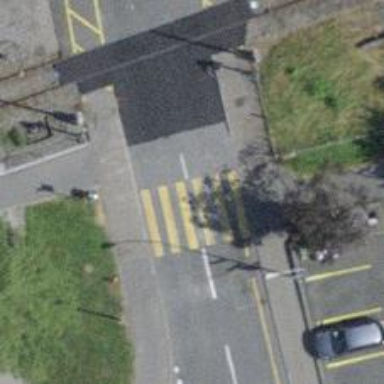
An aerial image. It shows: Tertiary road with separate sidewalks on both sides.